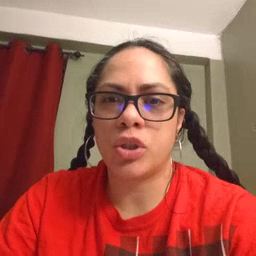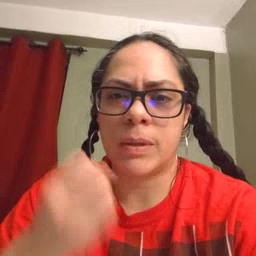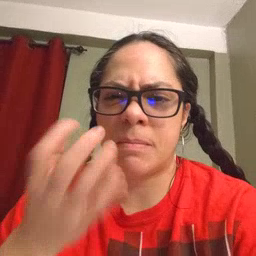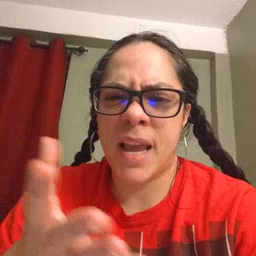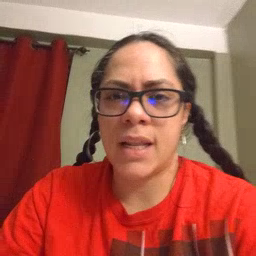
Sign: many